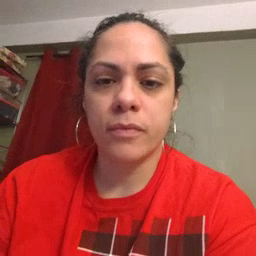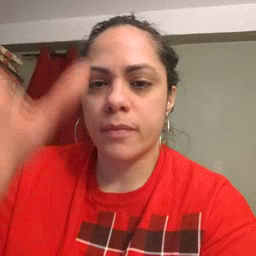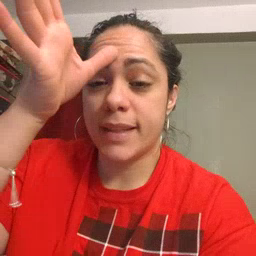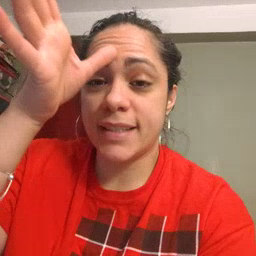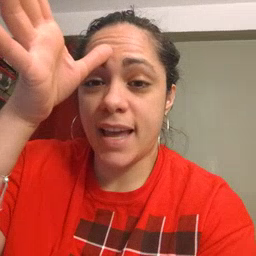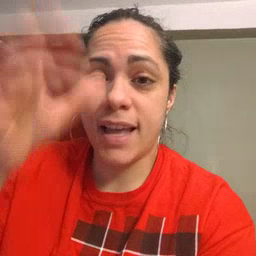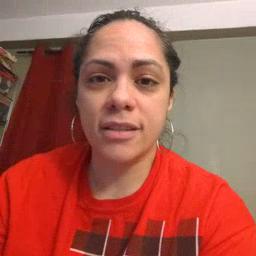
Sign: dad